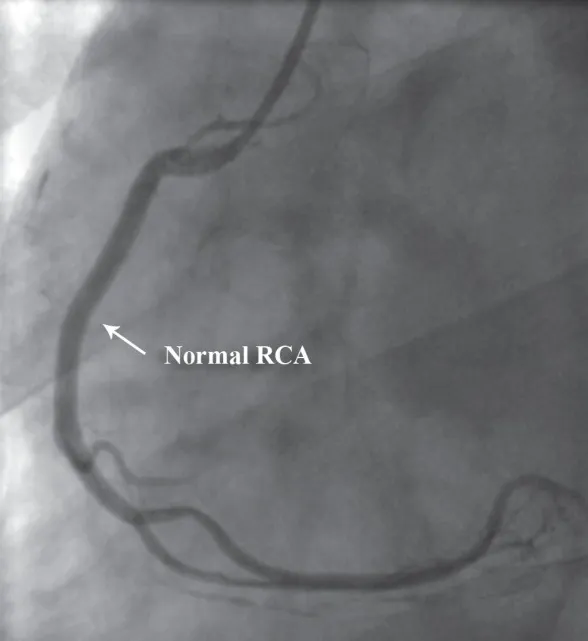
Left anterior oblique coronary angiographic image (B), showing a normal right coronary artery (RCA).
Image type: radiology (ultrasound)